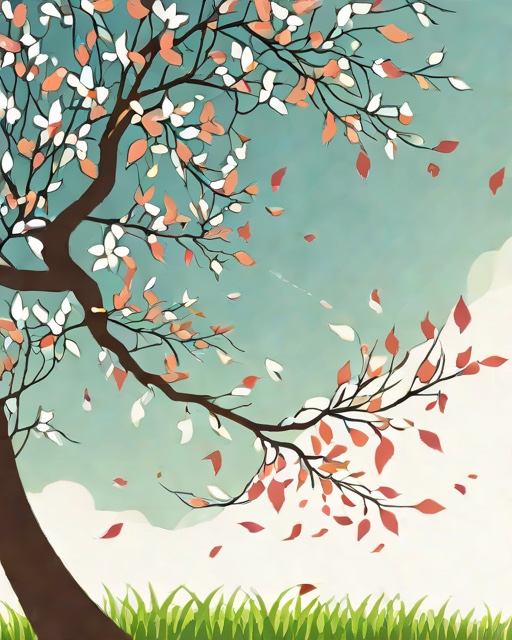
Category: Spring